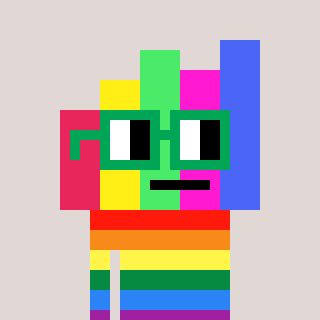
a pixel art character with square green glasses, a bar chart-shaped head and a rust-colored body on a warm background